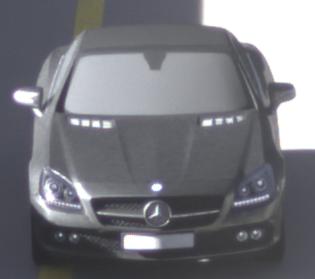
Make: Mercedes-Benz
Model: SLK 200
Detailed model: SLK-Class (172)
Model produced from: 2011/03
Model produced until: 2015/04
Doors: 2
Color: gray
Road condition: dry road
Daytime: morning or afternoon
Contrast: high contrast